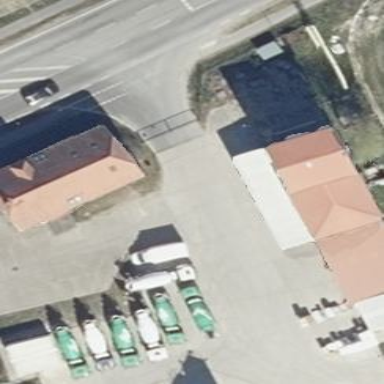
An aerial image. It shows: Commercial building with half-hipped roof shape.